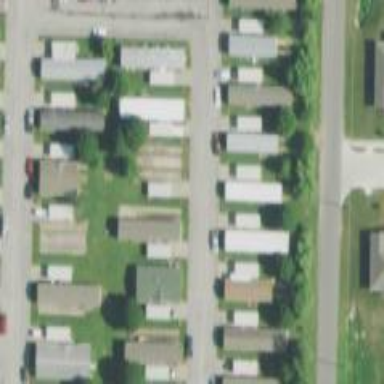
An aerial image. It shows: Residential area known as trailer park.